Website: bh-photo
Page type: customer-info-address
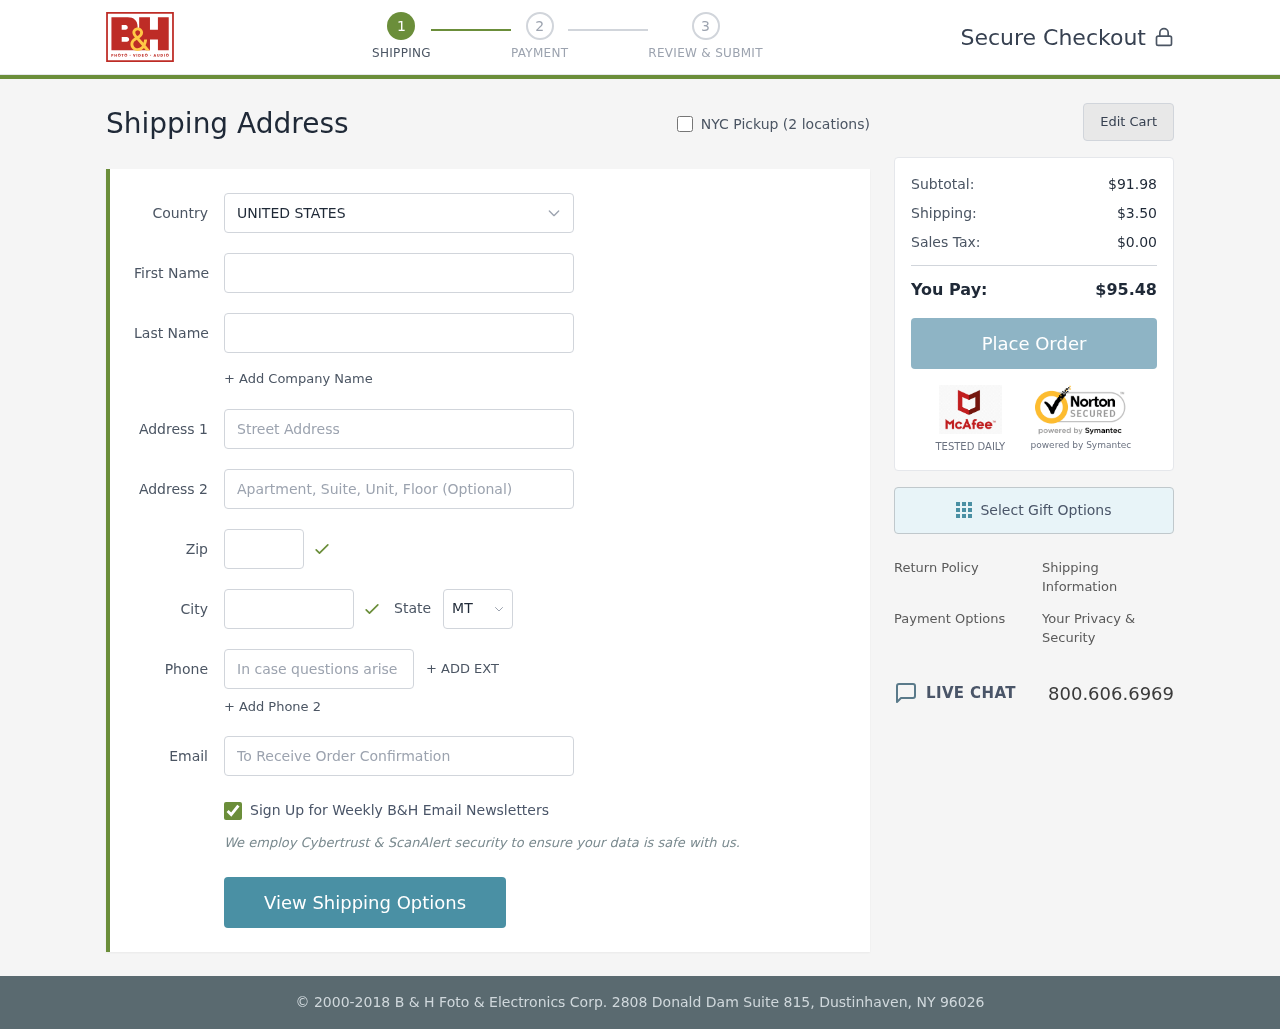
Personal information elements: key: PII_CITY
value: Patrickhaven
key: PII_COUNTRY
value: United States
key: PII_EMAIL
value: miguelhoward@hotmail.com
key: PII_FIRSTNAME
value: Miguel
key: PII_LASTNAME
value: Howard
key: PII_PHONE
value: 9377461215
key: PII_POSTCODE
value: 83544
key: PII_STATE_ABBR
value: MT
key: PII_STREET
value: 214 Kennedy Course
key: PII_STREET2
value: Apt. 816
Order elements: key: ORDER_SUBTOTAL
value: $91.98
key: ORDER_SHIPPING_COST
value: $3.50
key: ORDER_TAX
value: $0.00
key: ORDER_TOTAL
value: $95.48